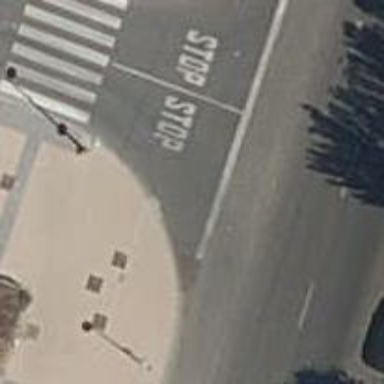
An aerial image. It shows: Kerb barrier.